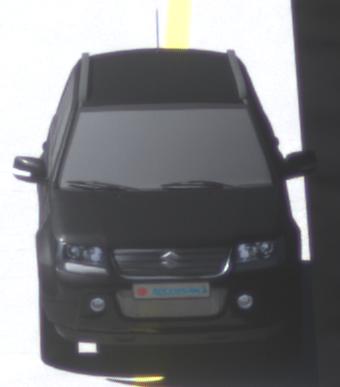
Make: Suzuki
Model: Grand Vitara
Detailed model: Gen. 1 JT
Model produced from: 2009
Model produced until: 2012
Doors: 5
Color: black
Road condition: dry road
Daytime: midday
Contrast: high contrast